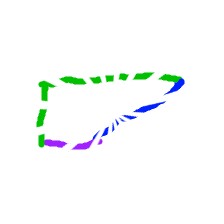
Shape: trapezoid